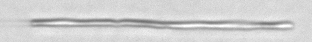
Label: fiber